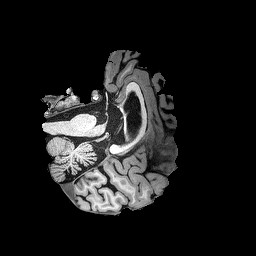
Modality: T1w
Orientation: axial
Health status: healthy